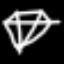
Label: diamond